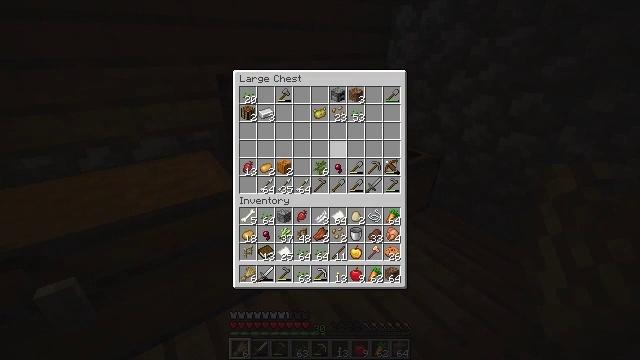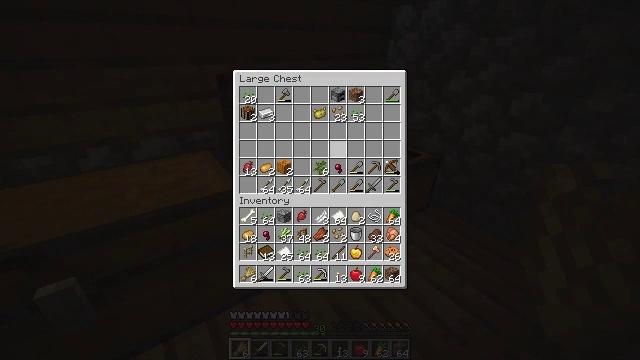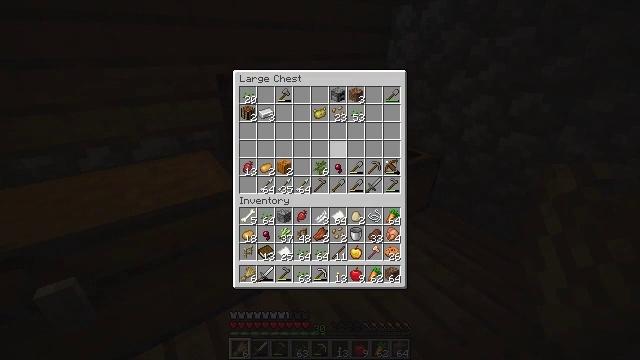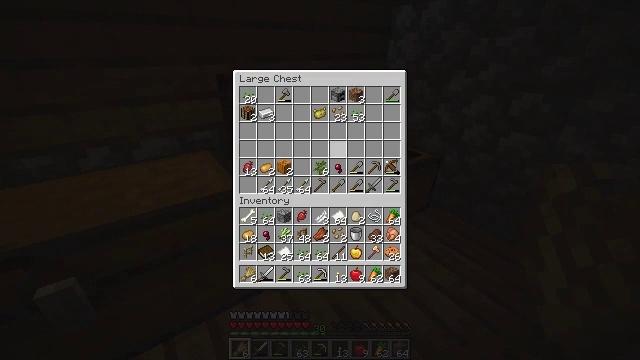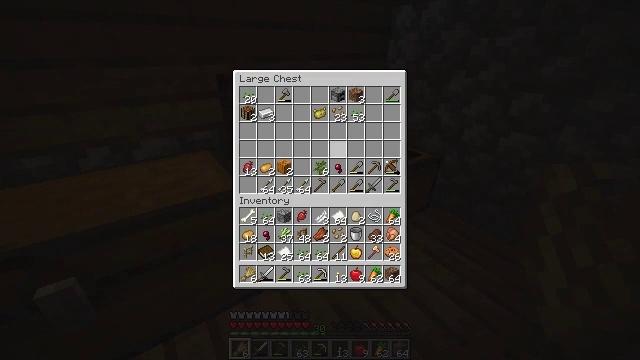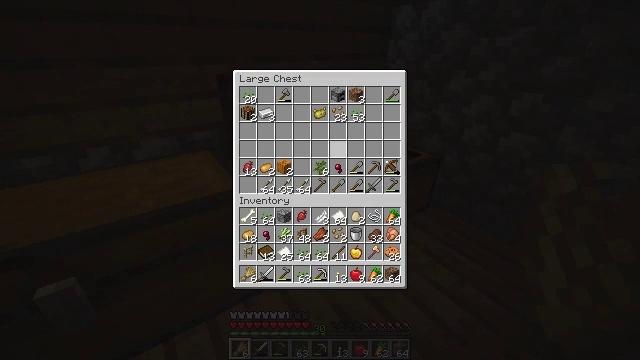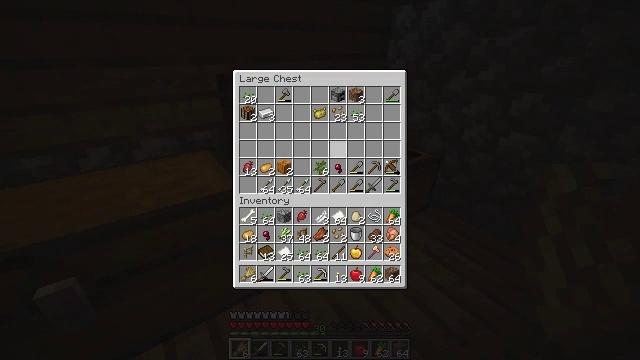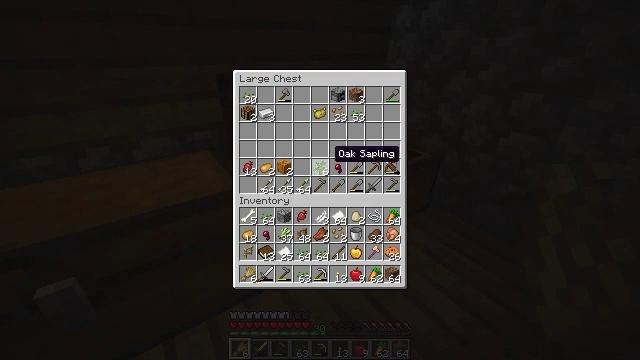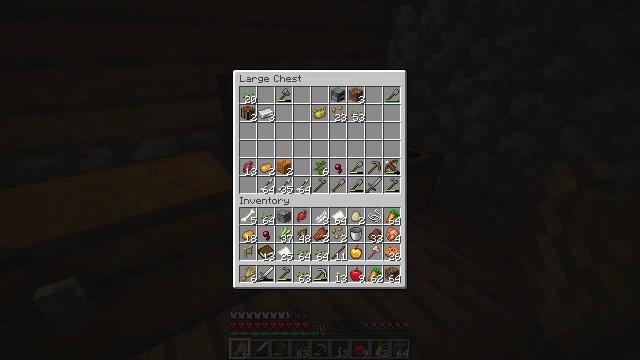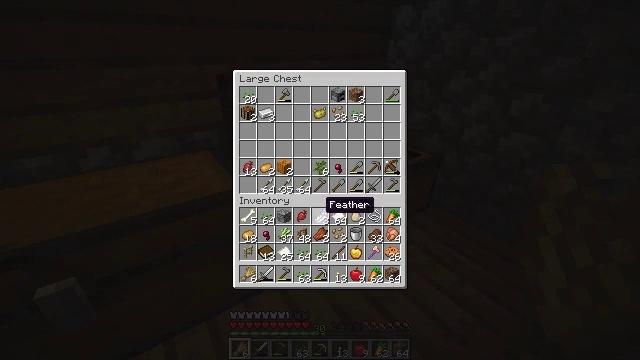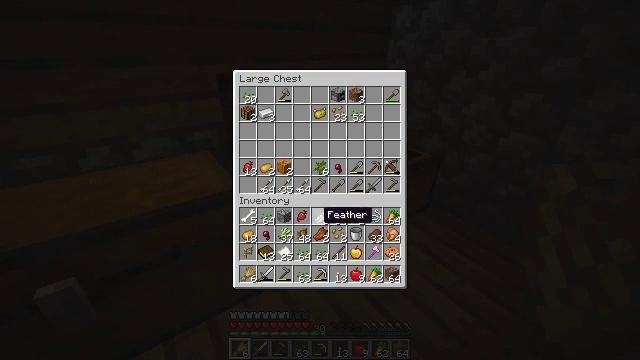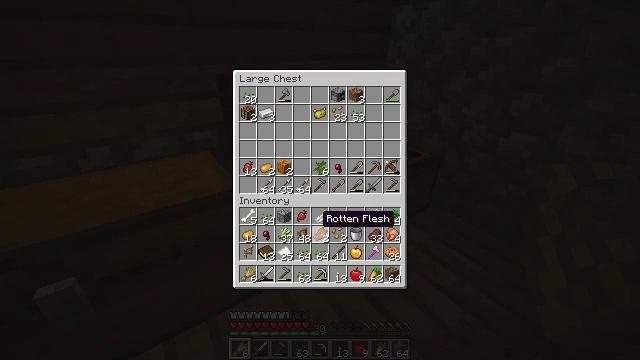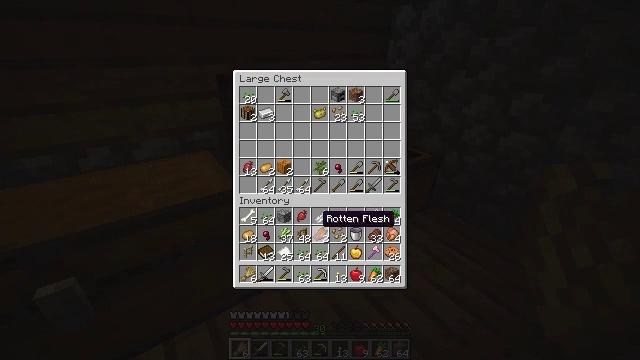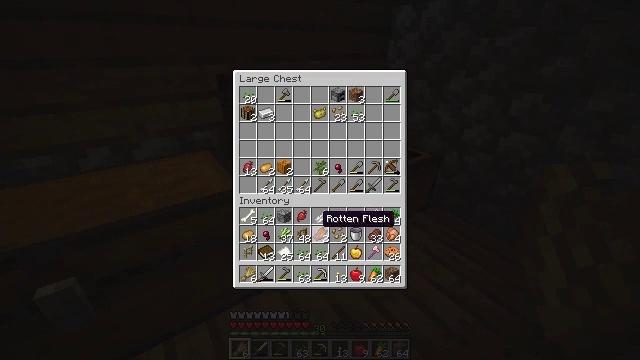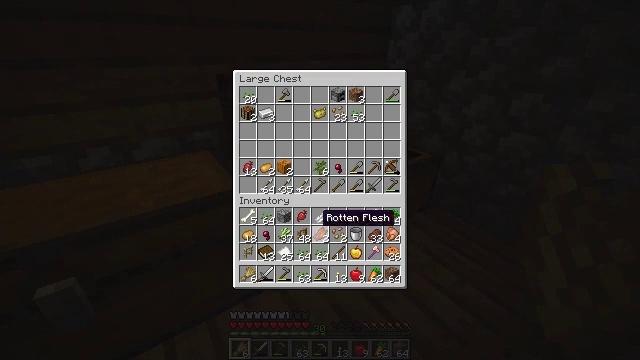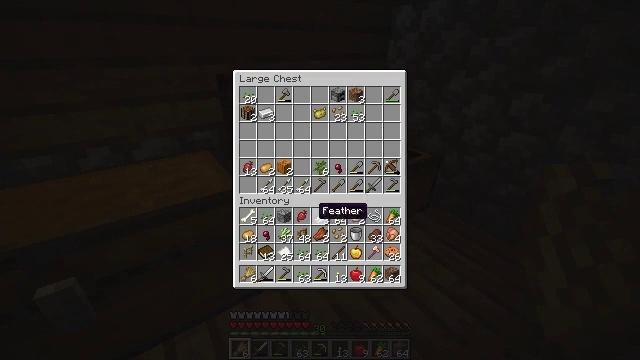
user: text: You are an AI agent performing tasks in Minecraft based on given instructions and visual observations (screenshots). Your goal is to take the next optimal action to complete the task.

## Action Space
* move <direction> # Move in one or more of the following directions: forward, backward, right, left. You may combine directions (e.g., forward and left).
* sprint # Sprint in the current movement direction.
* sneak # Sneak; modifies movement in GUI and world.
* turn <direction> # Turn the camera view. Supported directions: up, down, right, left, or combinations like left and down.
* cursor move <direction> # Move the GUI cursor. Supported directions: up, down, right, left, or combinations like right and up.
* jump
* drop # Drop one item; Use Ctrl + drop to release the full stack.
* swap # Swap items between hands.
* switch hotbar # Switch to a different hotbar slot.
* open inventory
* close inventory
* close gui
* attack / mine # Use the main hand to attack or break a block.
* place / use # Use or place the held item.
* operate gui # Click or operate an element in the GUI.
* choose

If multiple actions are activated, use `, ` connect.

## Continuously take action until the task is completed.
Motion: motion action
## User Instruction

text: Collect oak log for crafting.
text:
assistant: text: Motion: no_op
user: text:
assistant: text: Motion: no_op
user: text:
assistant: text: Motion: no_op
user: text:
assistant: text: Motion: no_op
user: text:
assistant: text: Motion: no_op
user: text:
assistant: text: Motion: no_op
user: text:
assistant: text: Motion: cursor move down
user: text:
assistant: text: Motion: cursor move down
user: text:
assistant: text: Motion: cursor move down
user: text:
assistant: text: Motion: cursor move down
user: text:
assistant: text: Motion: no_op
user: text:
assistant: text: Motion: no_op
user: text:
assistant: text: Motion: no_op
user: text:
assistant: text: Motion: no_op
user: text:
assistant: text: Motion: cursor move up
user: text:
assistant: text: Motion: cursor move up
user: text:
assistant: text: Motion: cursor move up
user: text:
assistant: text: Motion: cursor move up
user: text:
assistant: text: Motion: cursor move up
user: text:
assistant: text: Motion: no_op
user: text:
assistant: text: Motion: cursor move down
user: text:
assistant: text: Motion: cursor move right and down
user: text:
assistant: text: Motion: cursor move down
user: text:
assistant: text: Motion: cursor move down
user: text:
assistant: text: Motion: sneak
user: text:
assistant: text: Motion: sneak
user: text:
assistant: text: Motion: sneak
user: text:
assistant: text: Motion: sneak
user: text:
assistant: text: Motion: sneak
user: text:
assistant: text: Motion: sneak